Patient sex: M
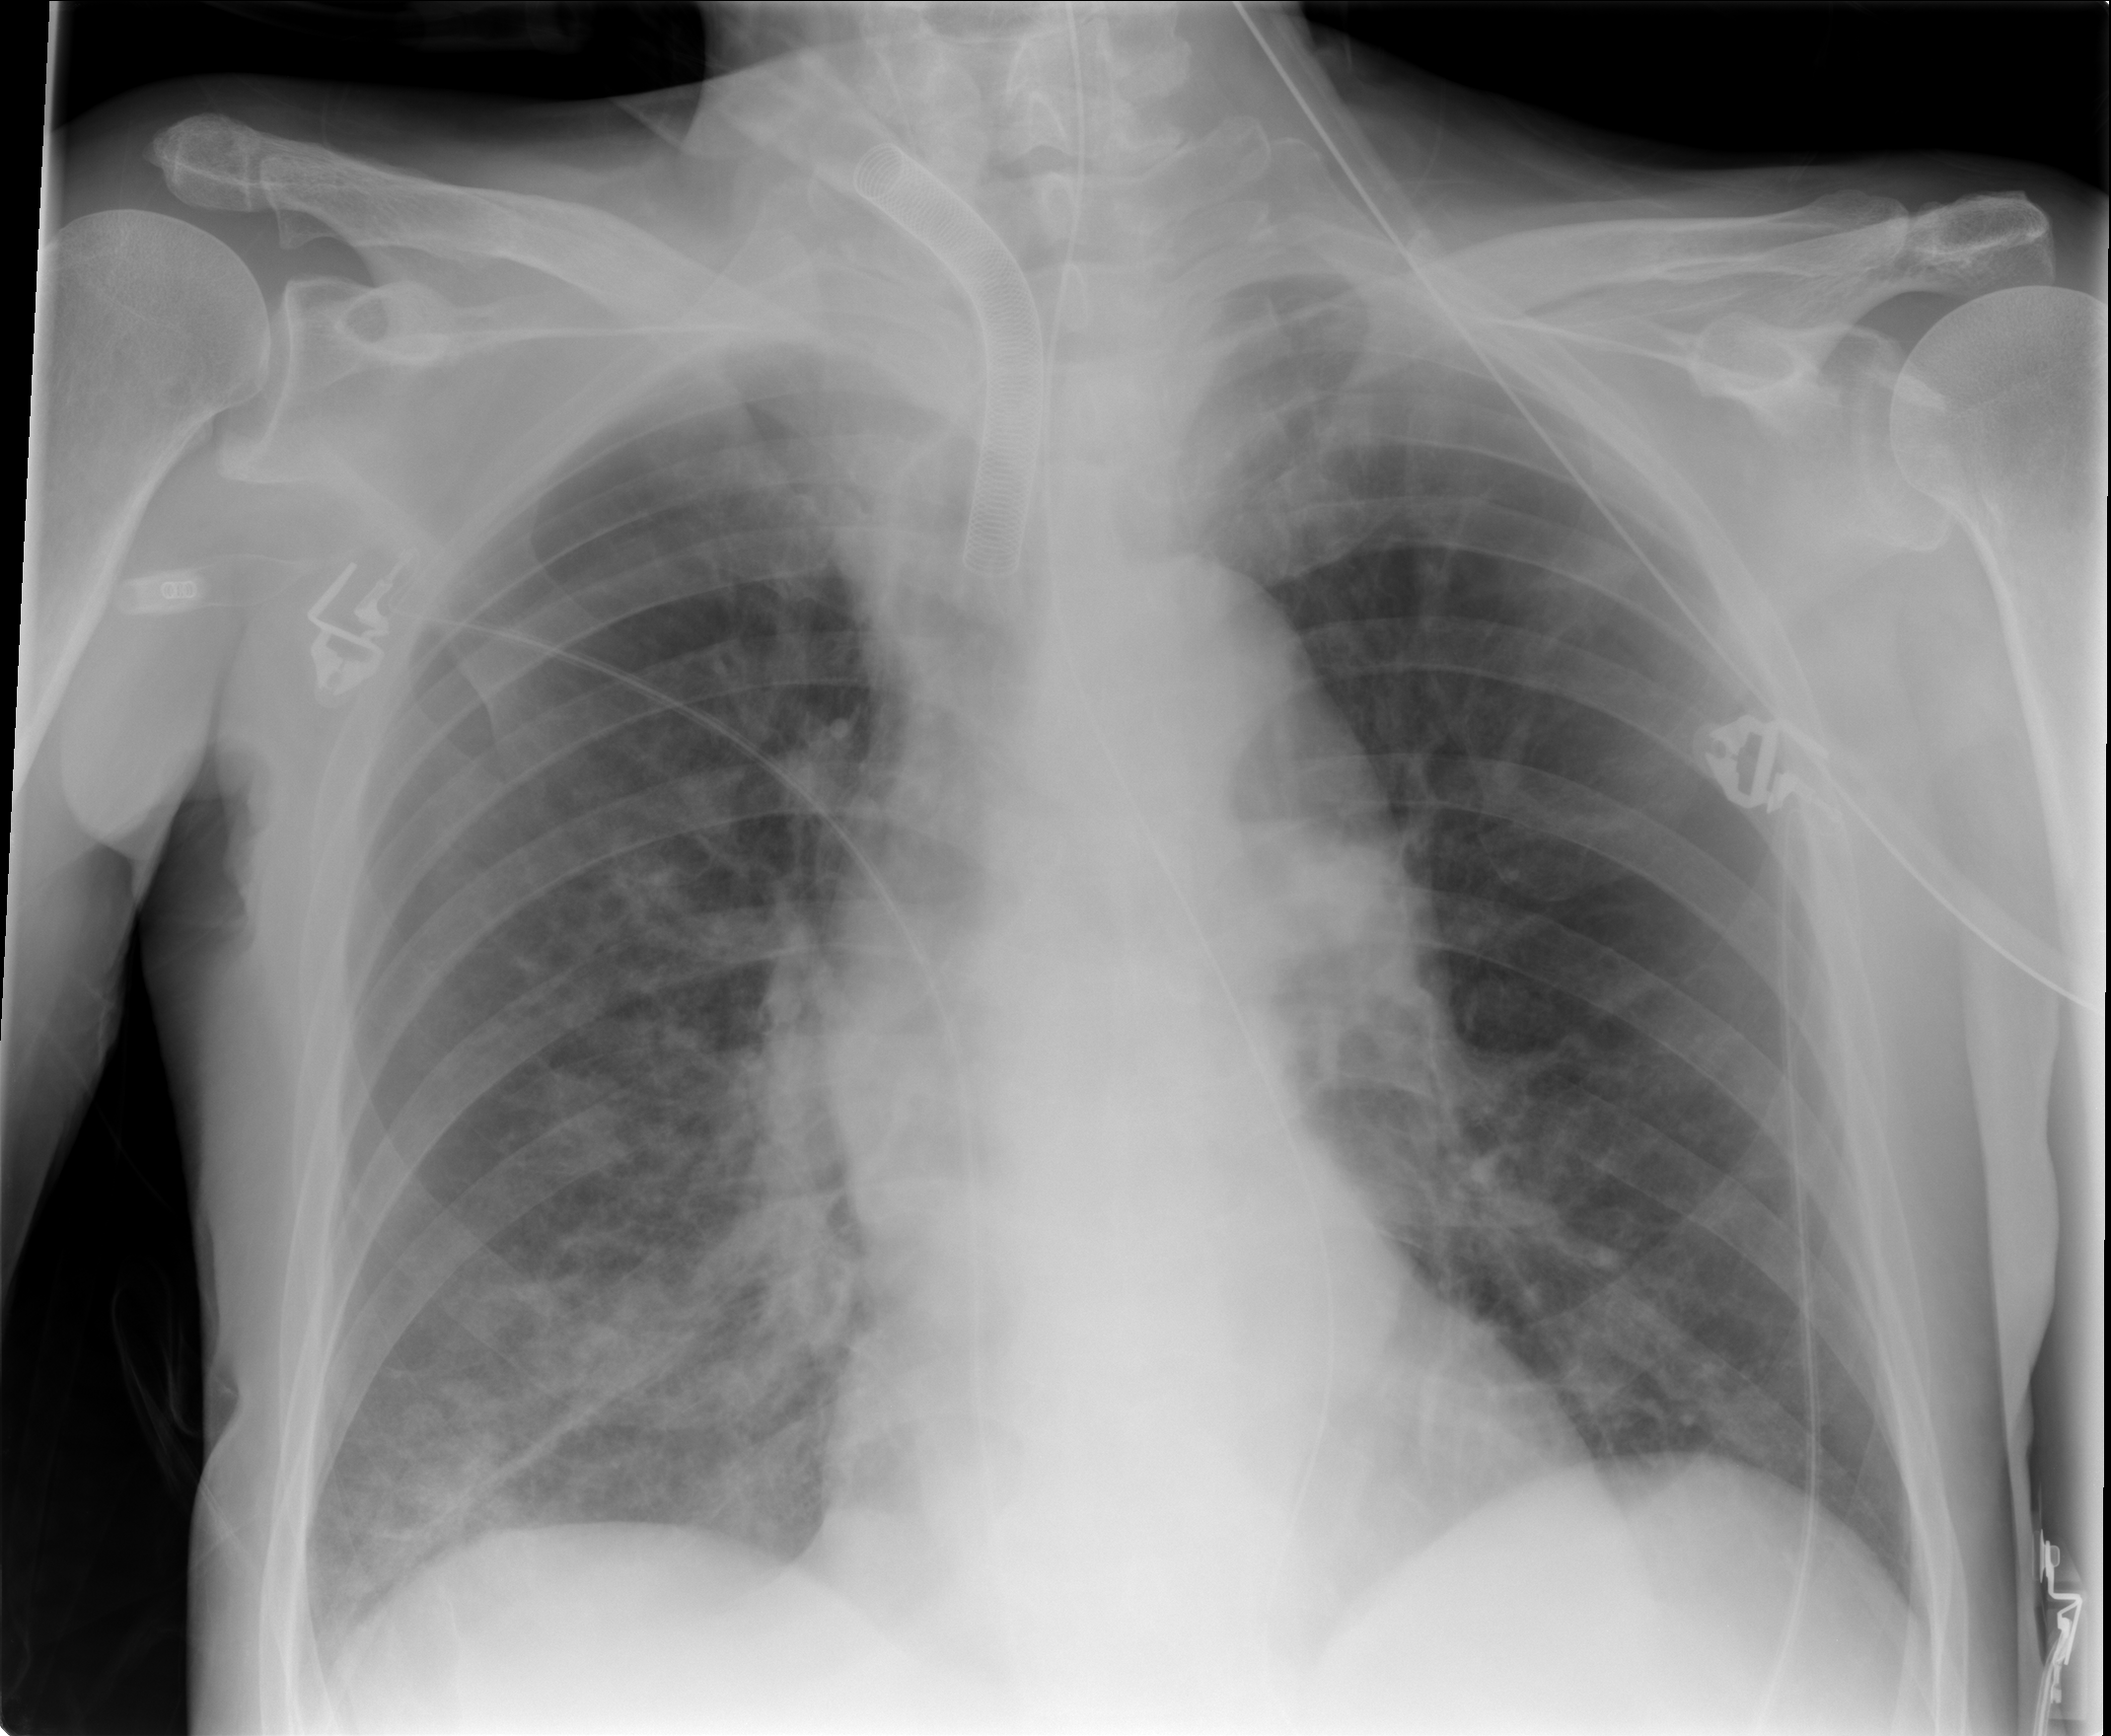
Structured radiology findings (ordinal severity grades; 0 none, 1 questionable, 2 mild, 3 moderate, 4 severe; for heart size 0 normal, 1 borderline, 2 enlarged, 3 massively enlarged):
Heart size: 0
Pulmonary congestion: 0
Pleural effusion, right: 0
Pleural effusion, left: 0
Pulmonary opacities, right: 2
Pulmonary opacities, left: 0
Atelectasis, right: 0
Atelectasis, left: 0